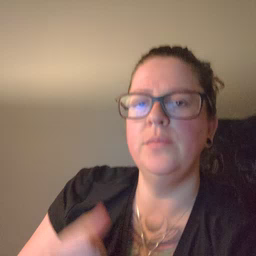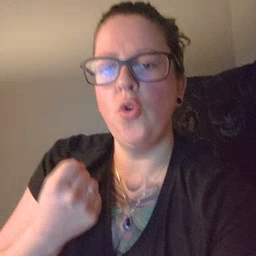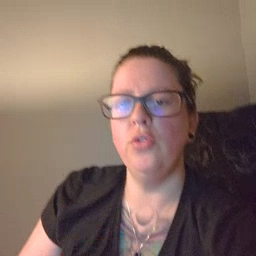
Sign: car